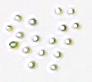
Label: Phaeocystis